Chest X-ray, PA view. Patient: 41 years old, sex M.
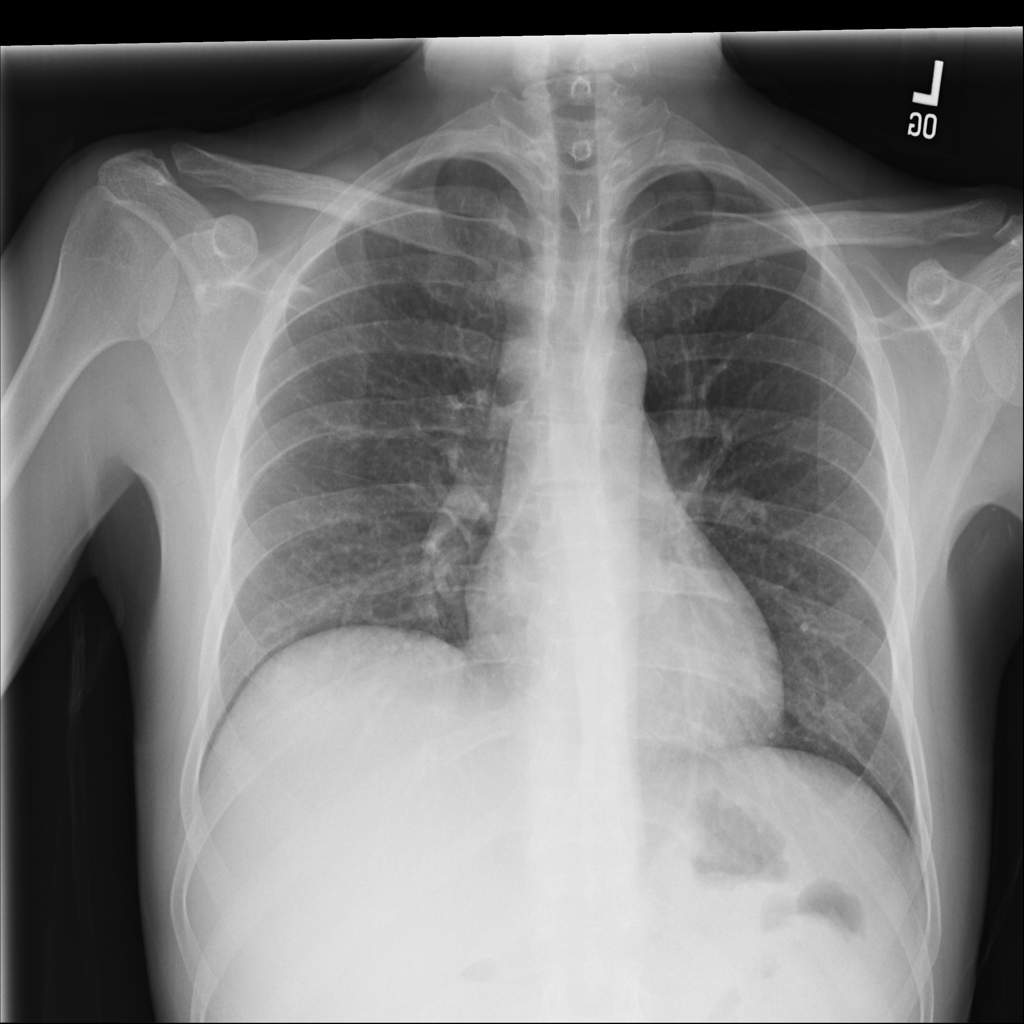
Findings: No Finding